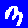
Digit: 3